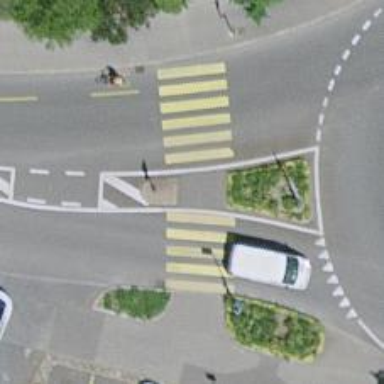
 with designated cycle lane on both sides."